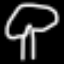
Label: mushroom